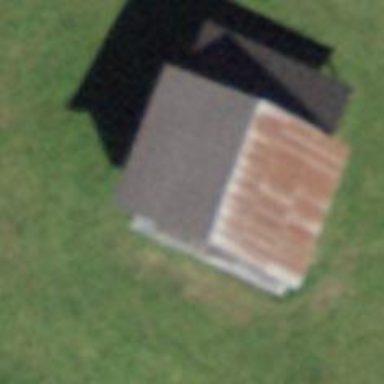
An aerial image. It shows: Rural barn.